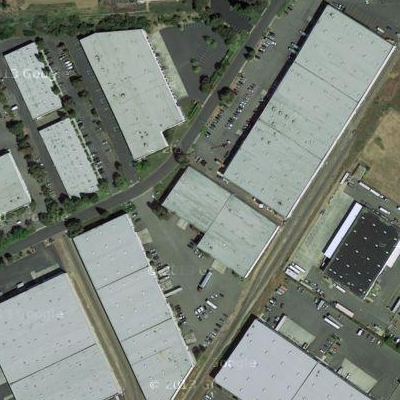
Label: cIndustry